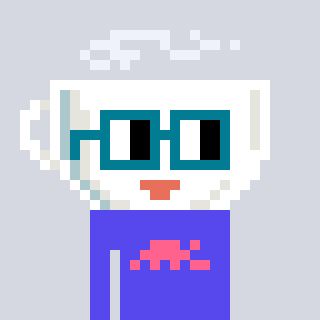
a pixel art character with square dark green glasses, a mug-shaped head and a computerblue-colored body on a cool background